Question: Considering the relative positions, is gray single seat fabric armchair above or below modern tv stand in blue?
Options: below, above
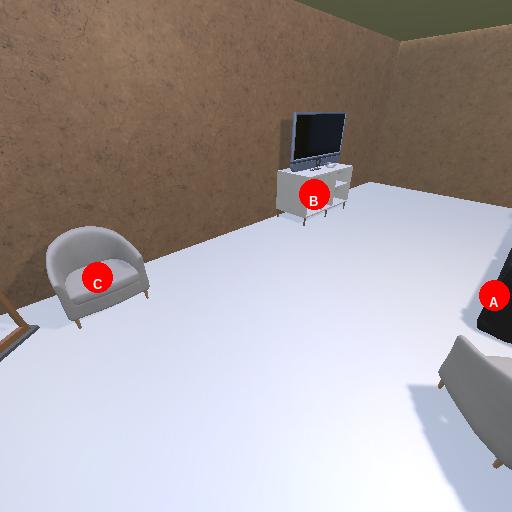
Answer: below